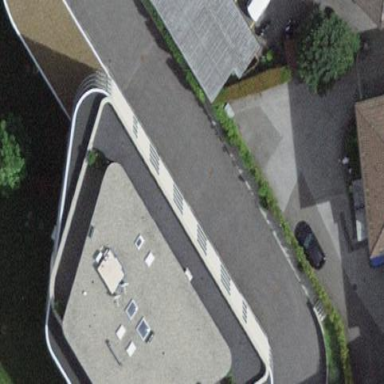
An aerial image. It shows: Flat-roofed building.